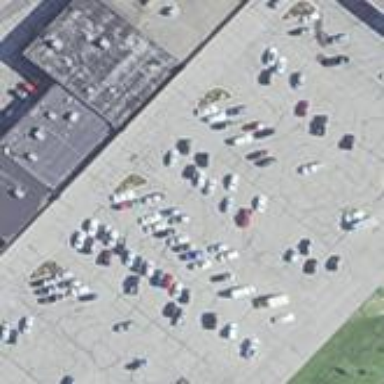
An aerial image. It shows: Parking area with surface.